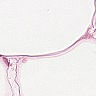
Metastatic tissue present: no